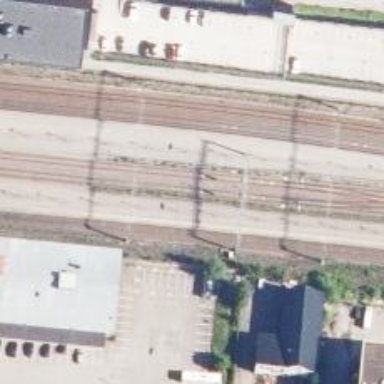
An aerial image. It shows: Railway signal.